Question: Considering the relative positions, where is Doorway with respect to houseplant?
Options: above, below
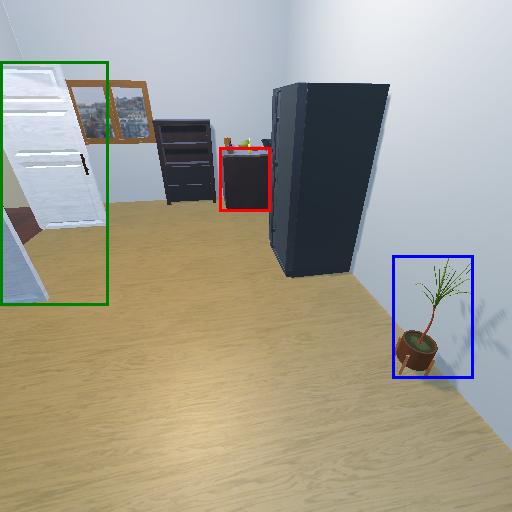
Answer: above